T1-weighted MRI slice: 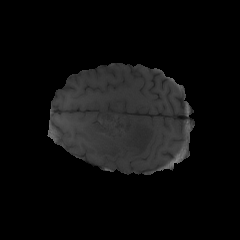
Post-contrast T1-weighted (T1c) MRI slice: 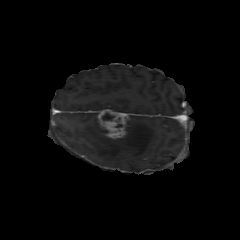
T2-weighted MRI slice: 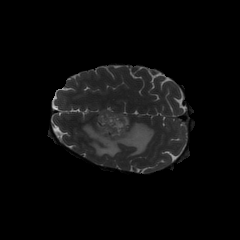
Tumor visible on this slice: yes